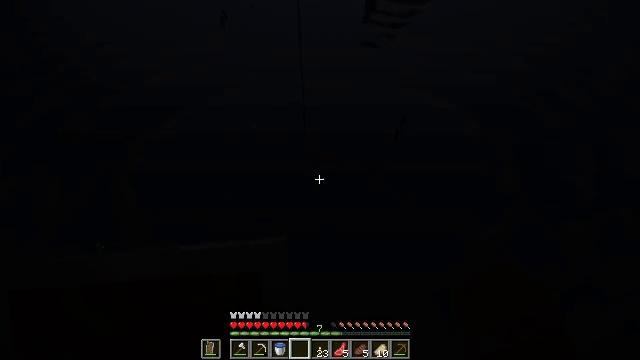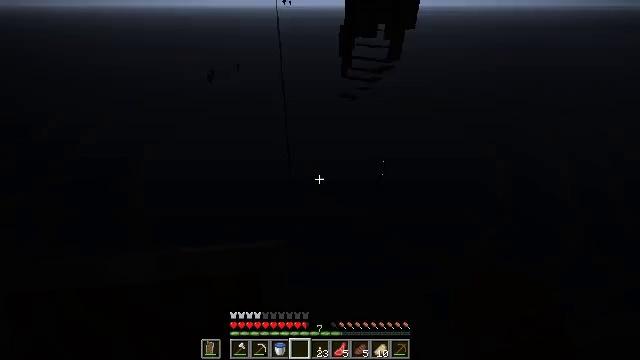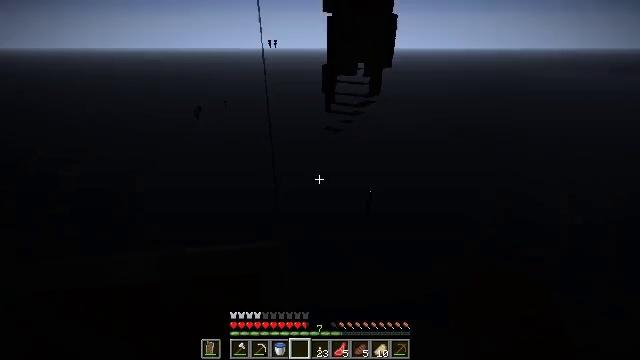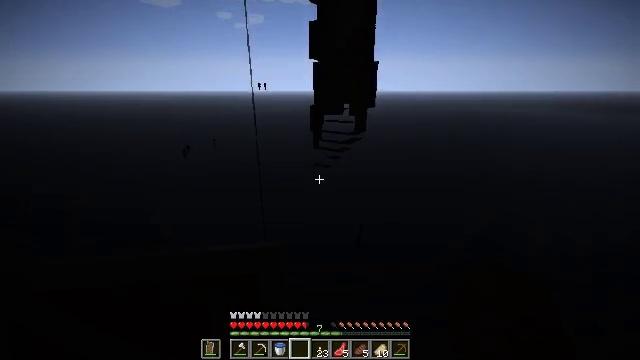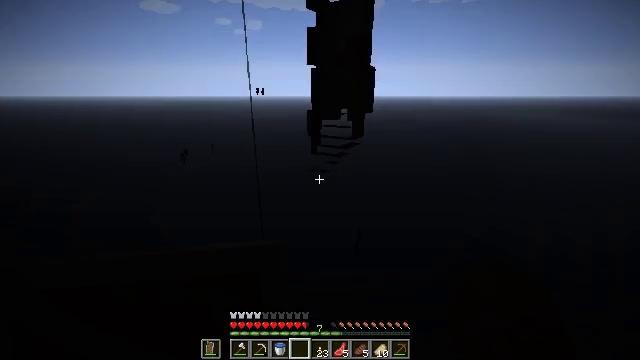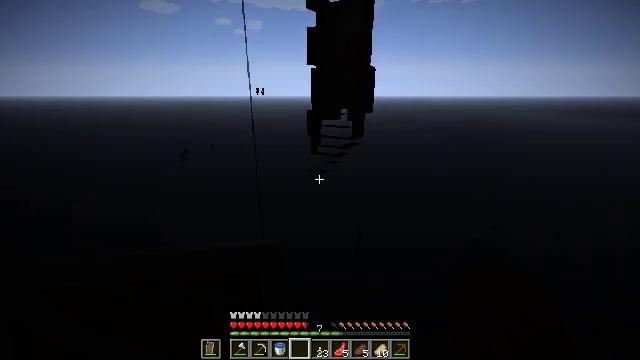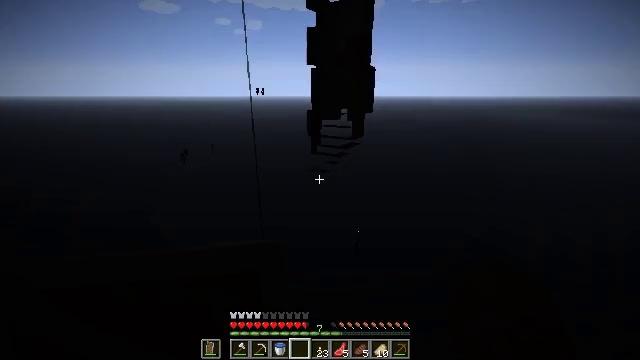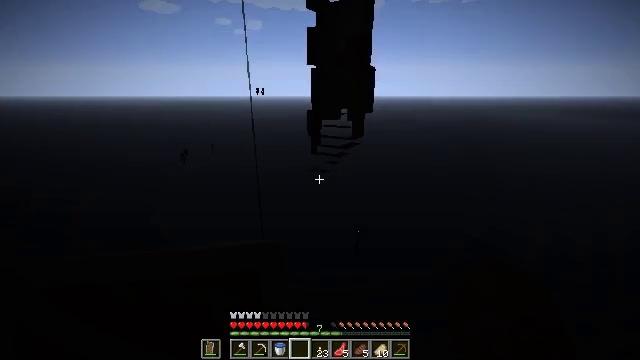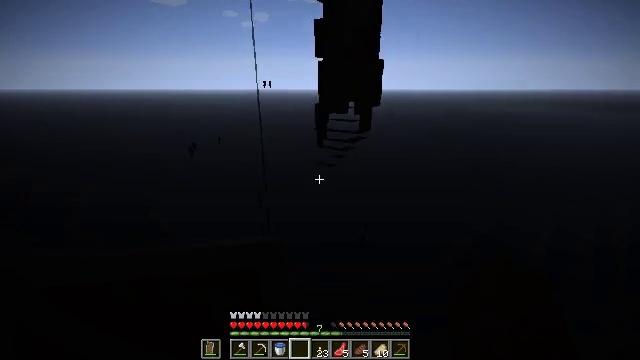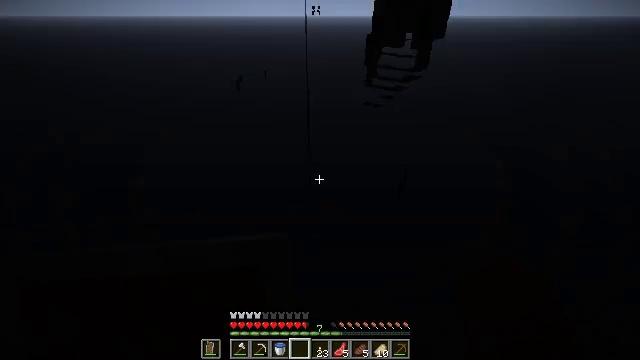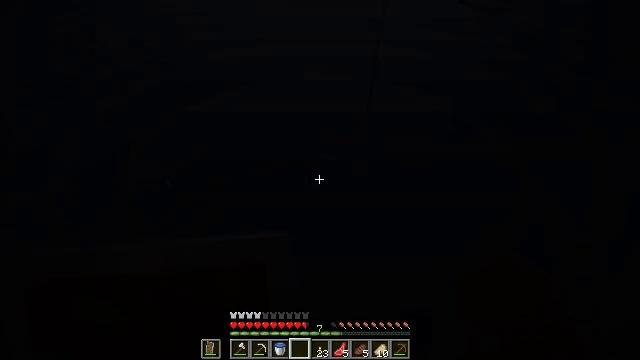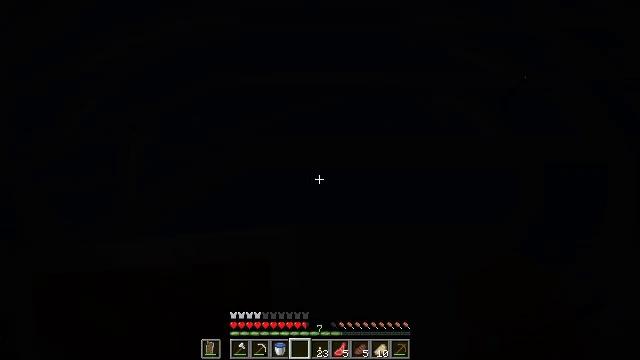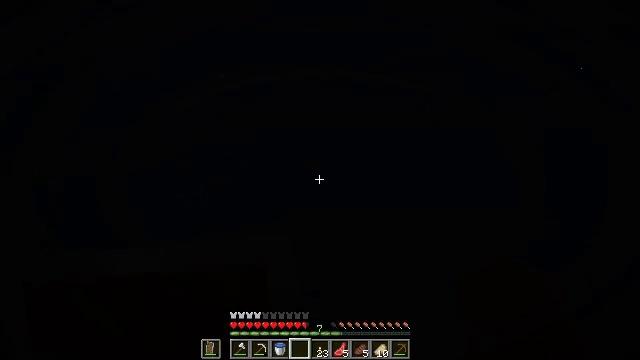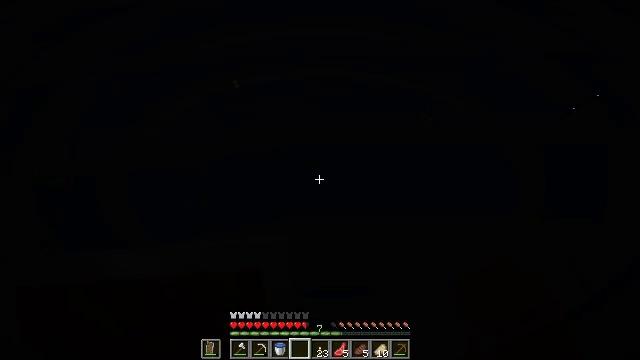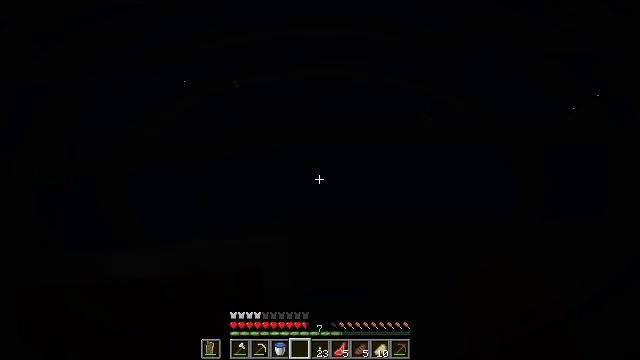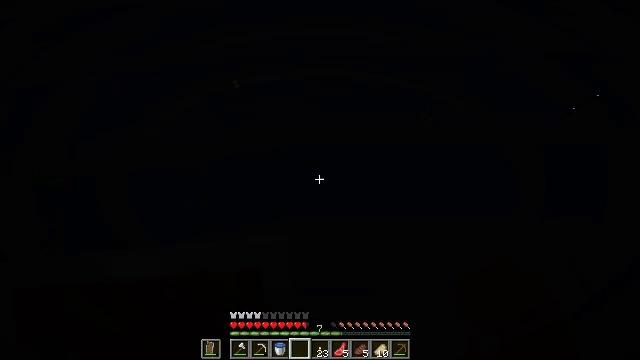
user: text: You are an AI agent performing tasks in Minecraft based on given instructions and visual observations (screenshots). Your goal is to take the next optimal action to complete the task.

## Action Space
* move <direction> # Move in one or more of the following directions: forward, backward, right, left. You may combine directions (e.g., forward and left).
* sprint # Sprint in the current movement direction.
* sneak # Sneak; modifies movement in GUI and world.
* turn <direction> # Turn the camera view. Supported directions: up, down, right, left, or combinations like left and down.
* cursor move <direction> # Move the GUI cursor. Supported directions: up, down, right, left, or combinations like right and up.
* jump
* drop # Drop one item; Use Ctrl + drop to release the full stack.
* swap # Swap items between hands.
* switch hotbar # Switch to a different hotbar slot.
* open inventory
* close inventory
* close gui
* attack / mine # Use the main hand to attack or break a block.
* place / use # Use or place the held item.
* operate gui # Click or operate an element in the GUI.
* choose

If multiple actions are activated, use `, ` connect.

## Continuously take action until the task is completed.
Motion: motion action
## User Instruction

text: Mine the composter block.
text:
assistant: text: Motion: turn right and up
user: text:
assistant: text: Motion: turn right and up
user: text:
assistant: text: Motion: turn right and up
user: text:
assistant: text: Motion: turn up
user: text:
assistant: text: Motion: no_op
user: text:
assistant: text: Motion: no_op
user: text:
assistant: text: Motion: no_op
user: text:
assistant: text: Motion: turn left and down
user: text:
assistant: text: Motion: turn left and down
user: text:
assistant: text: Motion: turn left and down
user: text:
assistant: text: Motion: turn left and down
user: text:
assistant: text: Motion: turn left and down
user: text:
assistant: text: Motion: turn left and up
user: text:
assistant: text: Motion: no_op
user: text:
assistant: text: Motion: no_op
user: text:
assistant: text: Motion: no_op
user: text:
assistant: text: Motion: turn left
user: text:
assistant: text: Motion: turn left and down
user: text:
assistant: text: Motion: turn left and down
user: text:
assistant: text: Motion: turn left and down
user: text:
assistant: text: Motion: turn left
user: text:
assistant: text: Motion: turn left
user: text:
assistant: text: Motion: turn left
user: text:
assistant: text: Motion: turn left and up
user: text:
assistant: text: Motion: turn left and up
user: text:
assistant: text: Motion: turn left and up
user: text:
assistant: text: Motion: turn up
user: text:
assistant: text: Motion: turn up
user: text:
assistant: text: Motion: no_op
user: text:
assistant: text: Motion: turn up